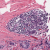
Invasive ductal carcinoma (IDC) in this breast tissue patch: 1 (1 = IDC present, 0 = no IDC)